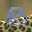
Label: 8